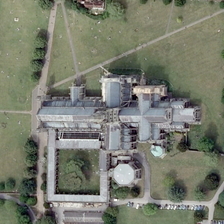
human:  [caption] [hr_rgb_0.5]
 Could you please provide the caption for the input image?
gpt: some green trees and meadows are around a gray church .

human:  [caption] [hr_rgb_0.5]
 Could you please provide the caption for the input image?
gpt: the white church is located in the center of the square .

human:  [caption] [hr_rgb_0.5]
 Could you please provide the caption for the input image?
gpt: some green trees and meadows are around a gray church .

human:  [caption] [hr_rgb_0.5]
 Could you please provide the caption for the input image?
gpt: on either side of the white church are red buildings .

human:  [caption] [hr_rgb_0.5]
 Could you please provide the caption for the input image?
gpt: the white church is located in the center of the square .